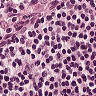
Metastatic tissue present: no